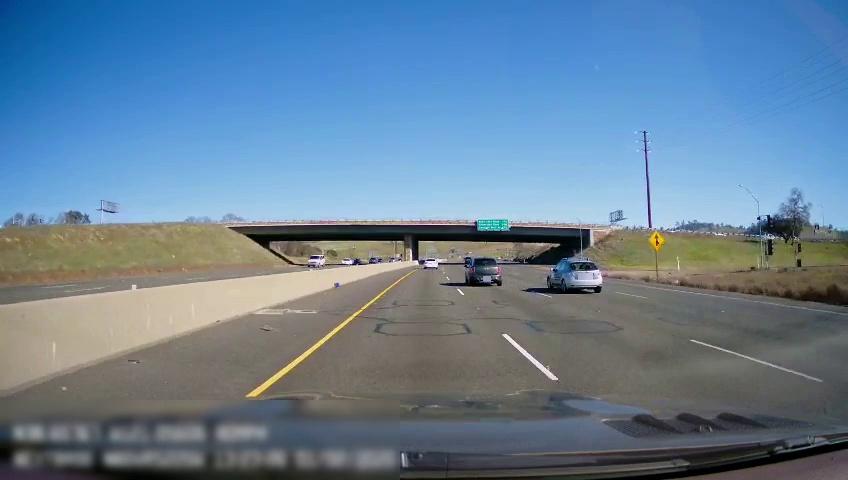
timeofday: Day
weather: Sunny
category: Drivable Space
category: Drivable Space
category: Vehicles | SUV
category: Vehicles | Car
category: Vehicles | Car
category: Vehicles | Car
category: Vehicles | SUV
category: Lanes | Current Lane
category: Lanes | Current Lane
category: Lanes | Alternate Lane
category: Lanes | Alternate Lane
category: Lanes | Alternate Lane
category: Lanes | Opposite Lane
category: Lanes | Opposite Lane
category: Traffic | Signs
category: Traffic | Lights
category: Traffic | Lights
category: Traffic | Signs